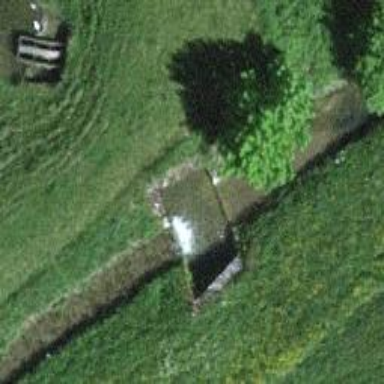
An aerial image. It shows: Culvert tunnel under ditch.